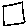
Label: square